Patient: sex M, age 64
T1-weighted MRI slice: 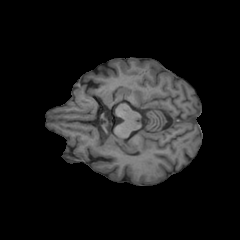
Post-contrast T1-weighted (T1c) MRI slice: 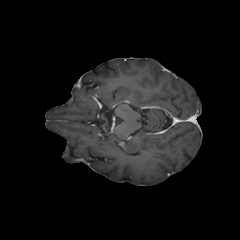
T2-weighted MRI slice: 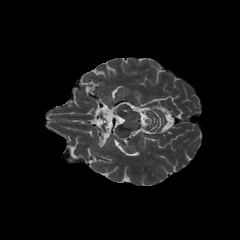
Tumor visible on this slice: no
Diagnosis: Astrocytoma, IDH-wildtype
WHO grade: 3